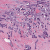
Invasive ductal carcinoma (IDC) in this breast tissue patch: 1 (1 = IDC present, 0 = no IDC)